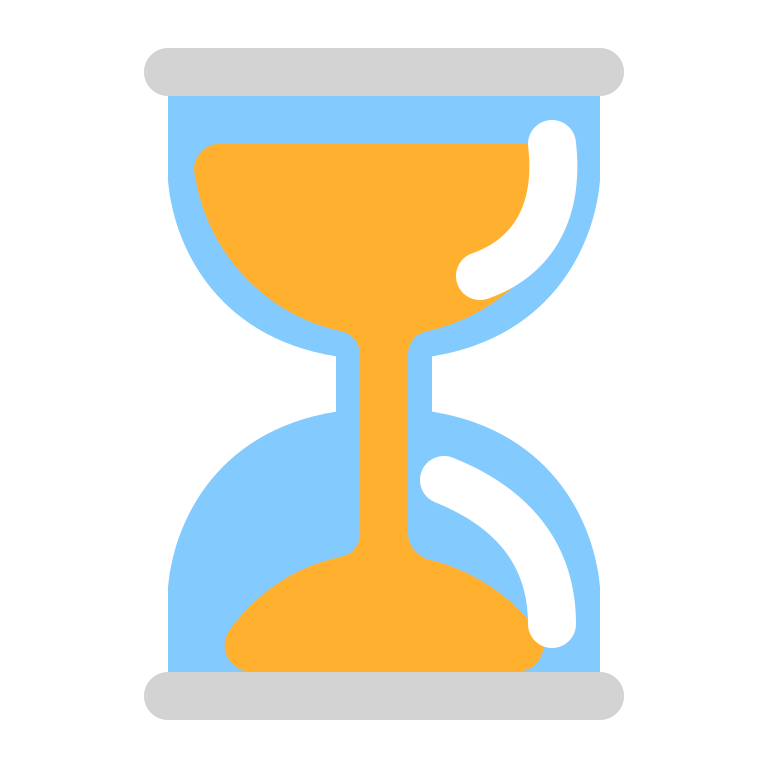
hourglass not done flat